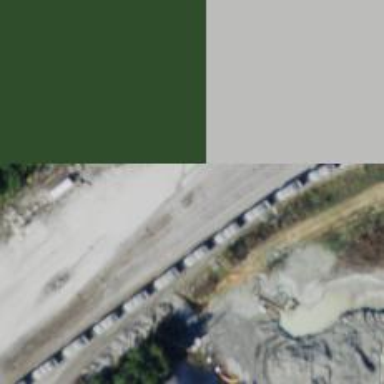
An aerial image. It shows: Railway spur for aggregate freight transportation.